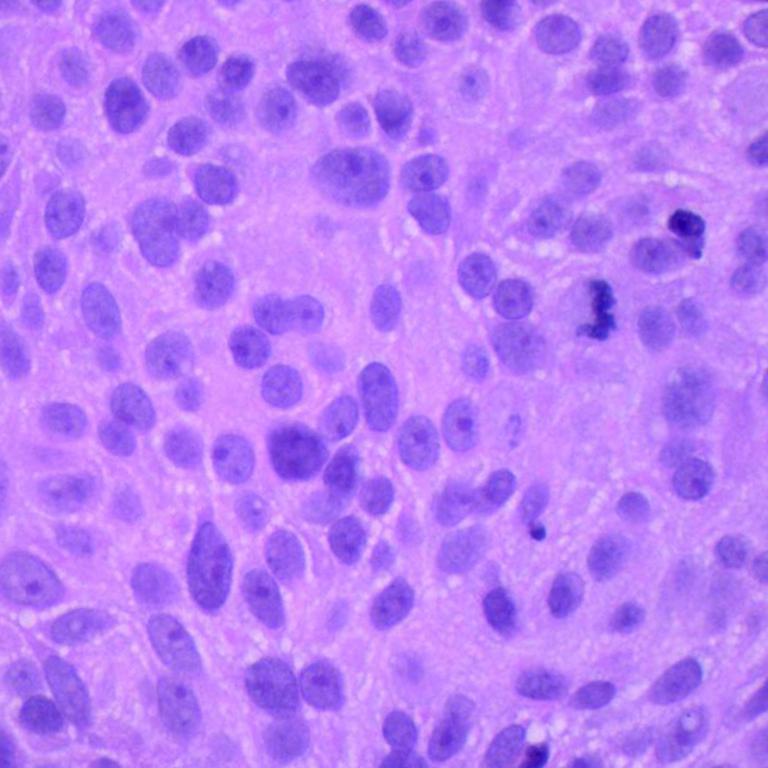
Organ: lung
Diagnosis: squamous carcinomas